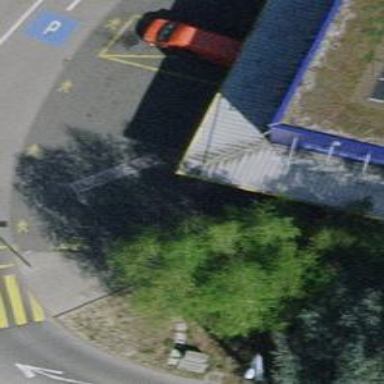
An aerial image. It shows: Asphalt sidewalk and cycleway.